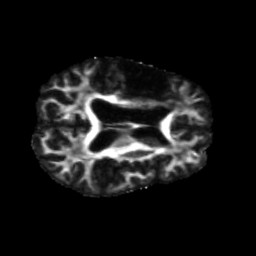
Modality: FA
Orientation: axial
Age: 58
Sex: male
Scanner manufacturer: siemens
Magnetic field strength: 3 T
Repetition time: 5.47 s
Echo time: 0.0854 s